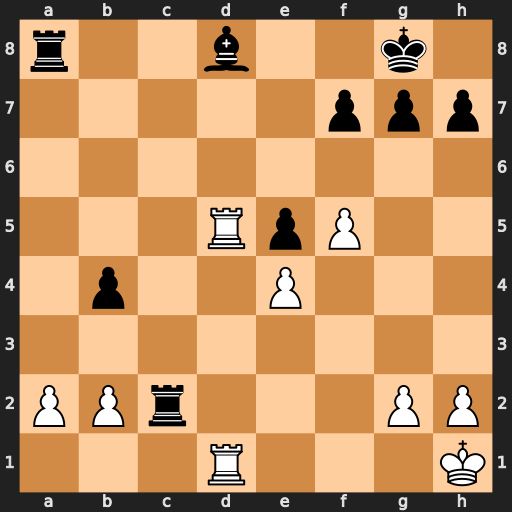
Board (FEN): r2b2k1/5ppp/8/3RpP2/1p2P3/8/PPr3PP/3R3K
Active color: w
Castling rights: -
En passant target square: -
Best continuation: Rxd8+ Rxd8 Rxd8#